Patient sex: M
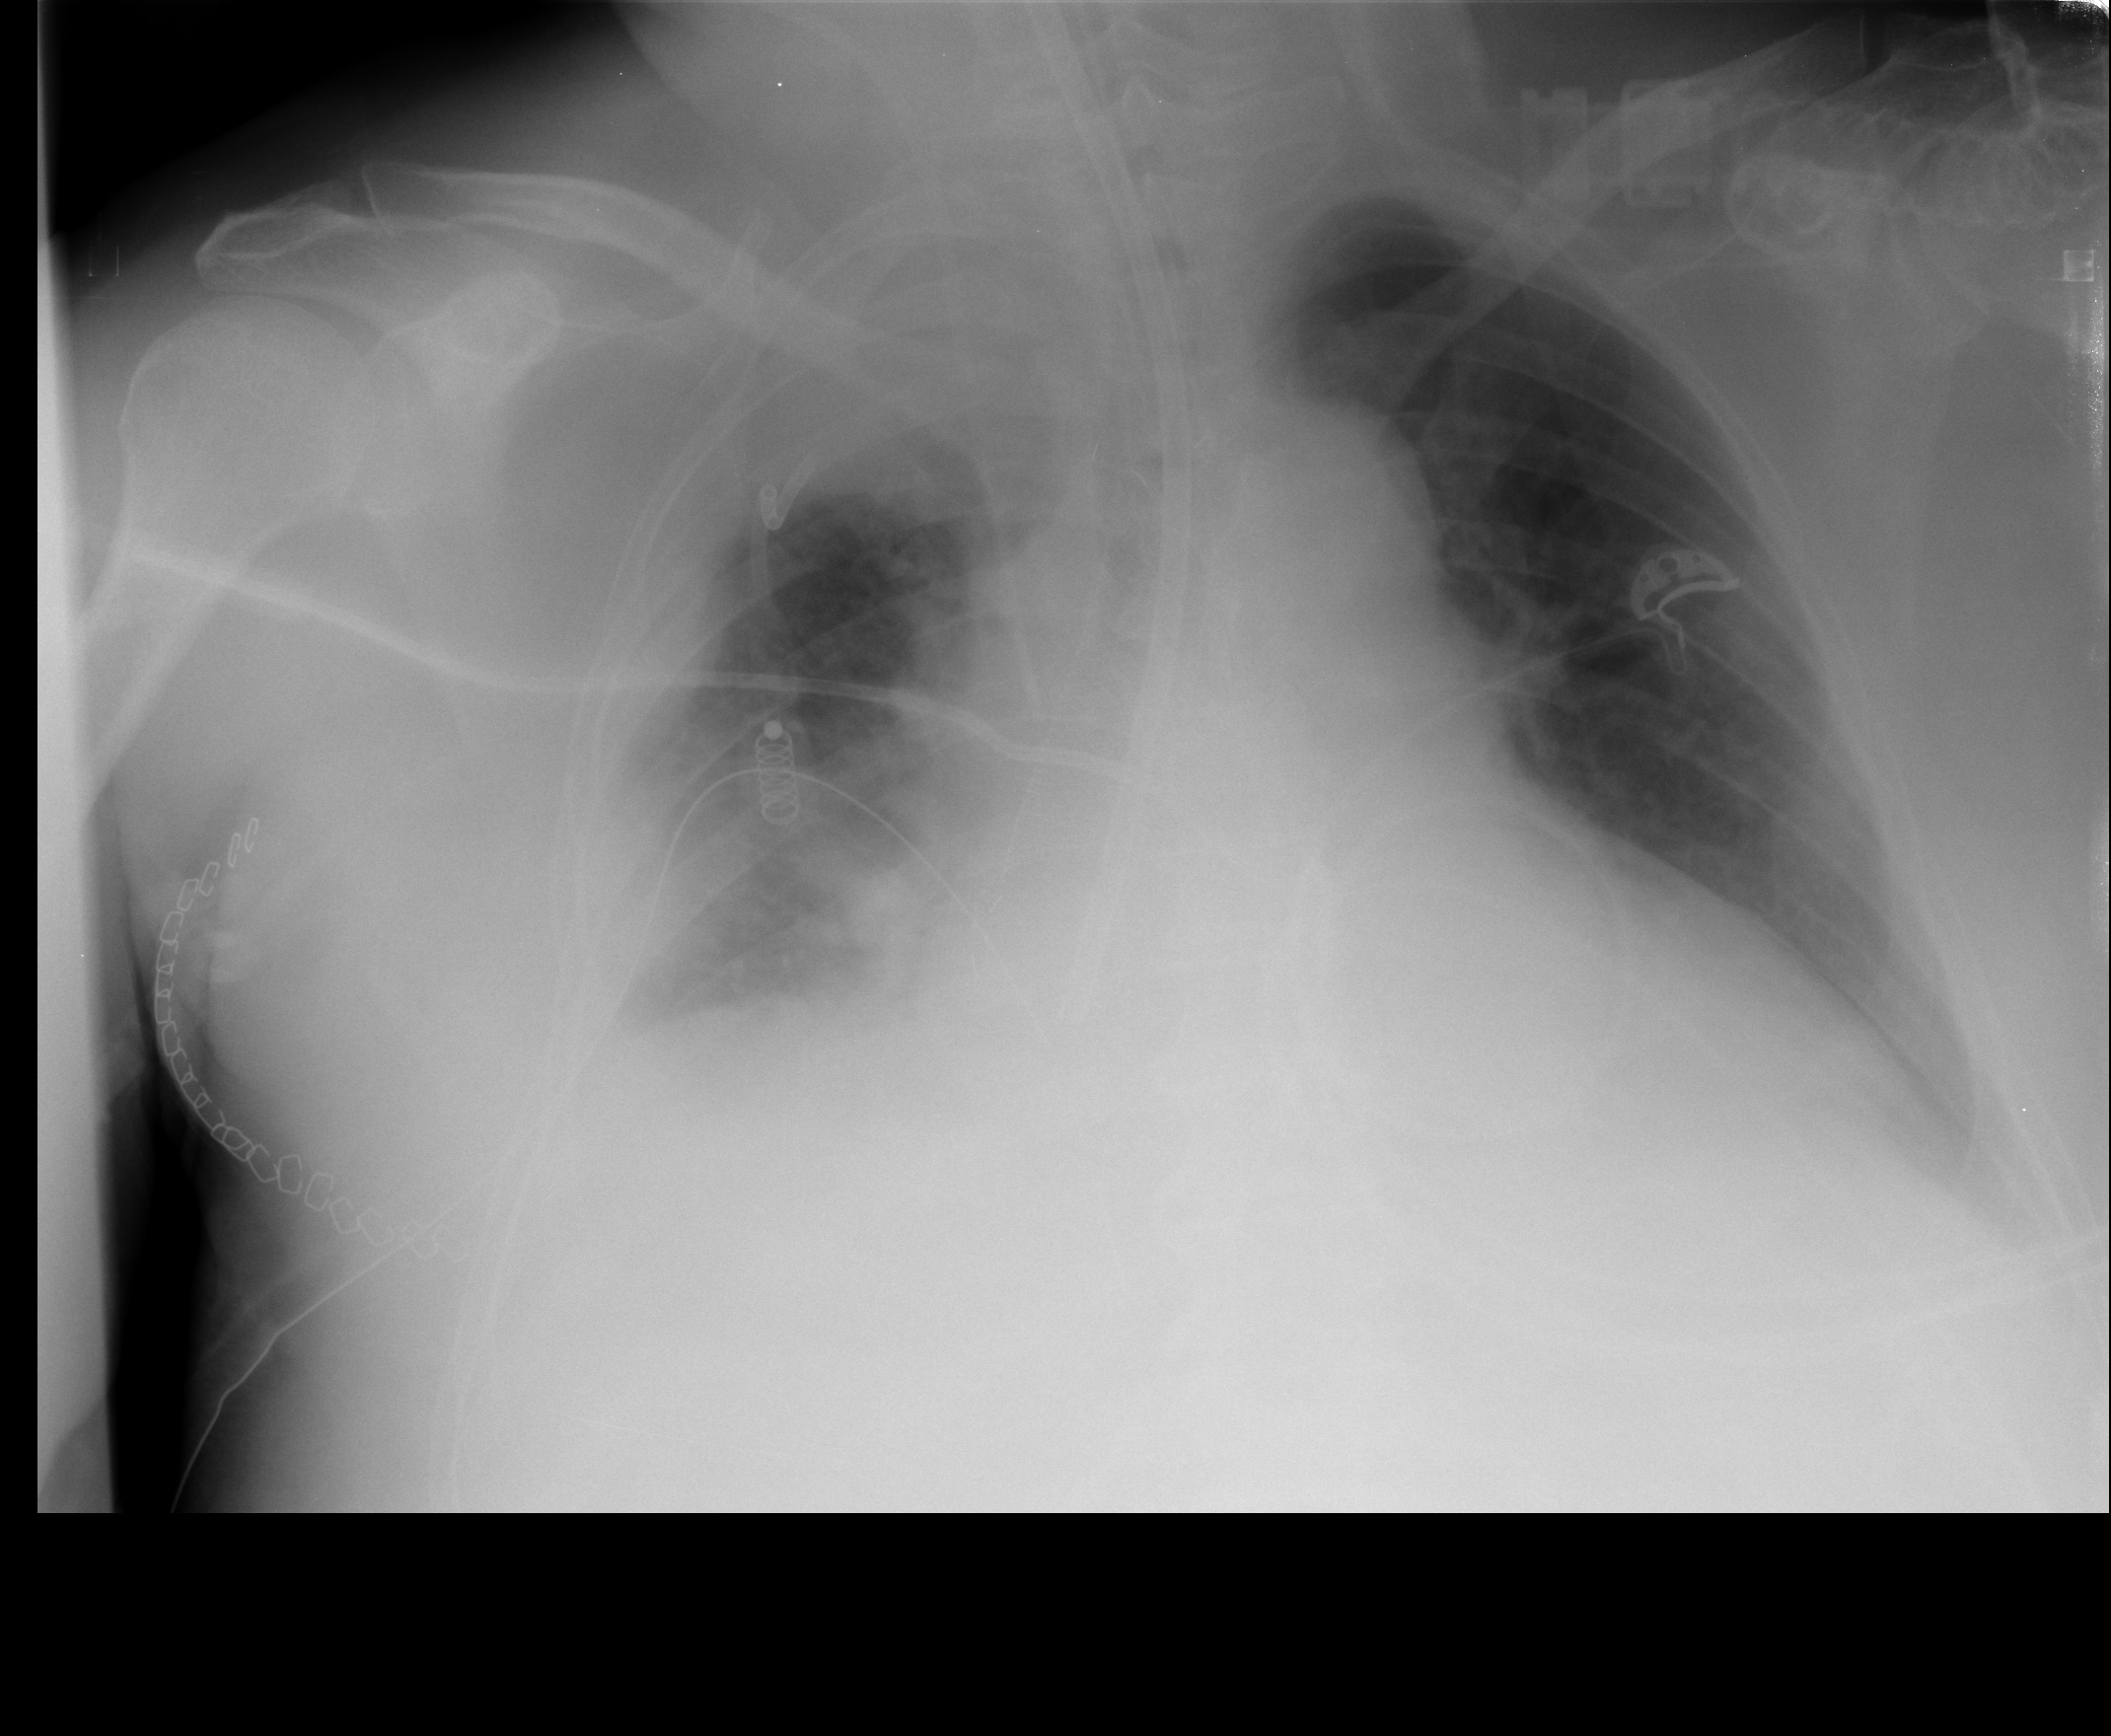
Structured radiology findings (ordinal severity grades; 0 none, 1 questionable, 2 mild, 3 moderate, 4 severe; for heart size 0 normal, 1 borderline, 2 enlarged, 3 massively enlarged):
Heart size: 2
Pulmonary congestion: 0
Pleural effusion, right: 2
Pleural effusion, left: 1
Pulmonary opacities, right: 2
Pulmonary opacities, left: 0
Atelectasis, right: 3
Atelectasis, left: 1